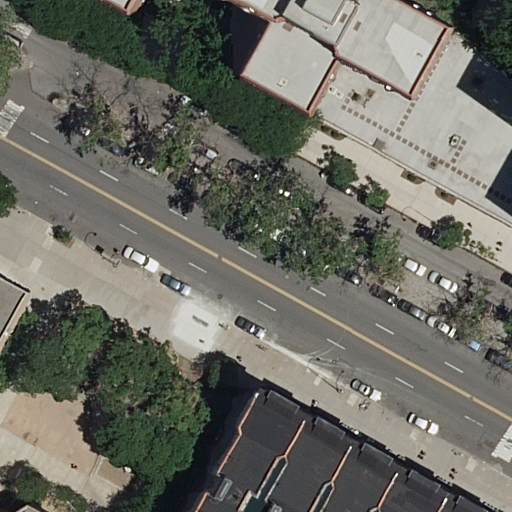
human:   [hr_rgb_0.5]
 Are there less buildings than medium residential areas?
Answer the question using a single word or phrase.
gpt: no

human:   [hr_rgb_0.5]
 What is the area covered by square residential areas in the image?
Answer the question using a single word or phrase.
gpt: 0m2

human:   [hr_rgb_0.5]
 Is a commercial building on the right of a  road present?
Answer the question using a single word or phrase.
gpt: no

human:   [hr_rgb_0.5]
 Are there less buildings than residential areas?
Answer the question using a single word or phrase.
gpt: no

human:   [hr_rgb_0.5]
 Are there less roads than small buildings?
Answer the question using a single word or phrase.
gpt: no

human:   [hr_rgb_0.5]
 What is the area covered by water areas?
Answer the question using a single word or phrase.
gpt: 0m2

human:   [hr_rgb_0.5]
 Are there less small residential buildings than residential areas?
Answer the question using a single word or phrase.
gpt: yes

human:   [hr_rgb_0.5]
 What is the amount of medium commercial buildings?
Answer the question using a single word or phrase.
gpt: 0

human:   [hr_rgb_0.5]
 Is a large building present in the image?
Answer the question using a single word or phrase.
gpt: yes

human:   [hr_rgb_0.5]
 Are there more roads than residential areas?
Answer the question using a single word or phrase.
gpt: yes

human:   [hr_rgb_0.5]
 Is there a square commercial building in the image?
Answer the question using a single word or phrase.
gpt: no

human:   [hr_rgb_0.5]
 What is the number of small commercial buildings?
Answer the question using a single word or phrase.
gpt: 0

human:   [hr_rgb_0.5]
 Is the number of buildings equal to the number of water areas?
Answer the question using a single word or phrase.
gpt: no

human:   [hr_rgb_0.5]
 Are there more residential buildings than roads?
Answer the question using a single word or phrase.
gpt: yes

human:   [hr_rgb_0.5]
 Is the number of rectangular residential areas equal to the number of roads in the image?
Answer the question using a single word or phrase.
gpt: no

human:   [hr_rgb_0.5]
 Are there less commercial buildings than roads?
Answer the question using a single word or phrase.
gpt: yes

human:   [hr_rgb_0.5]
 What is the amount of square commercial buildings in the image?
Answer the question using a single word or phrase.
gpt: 0

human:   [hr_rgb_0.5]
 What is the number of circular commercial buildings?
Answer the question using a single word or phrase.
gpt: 0

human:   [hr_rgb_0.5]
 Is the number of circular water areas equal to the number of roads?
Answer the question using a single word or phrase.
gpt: no

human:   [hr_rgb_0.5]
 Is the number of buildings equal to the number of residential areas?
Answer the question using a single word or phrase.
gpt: no

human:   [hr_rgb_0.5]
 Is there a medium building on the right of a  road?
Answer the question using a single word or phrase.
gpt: yes

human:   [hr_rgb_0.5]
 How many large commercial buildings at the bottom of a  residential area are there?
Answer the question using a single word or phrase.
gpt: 0

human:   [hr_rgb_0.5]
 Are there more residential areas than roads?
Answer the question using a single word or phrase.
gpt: no

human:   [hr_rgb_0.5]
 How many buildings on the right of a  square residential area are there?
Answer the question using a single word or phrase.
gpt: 0

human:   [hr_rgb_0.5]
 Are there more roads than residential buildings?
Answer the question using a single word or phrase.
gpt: no

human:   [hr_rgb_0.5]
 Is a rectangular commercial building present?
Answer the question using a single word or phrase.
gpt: no

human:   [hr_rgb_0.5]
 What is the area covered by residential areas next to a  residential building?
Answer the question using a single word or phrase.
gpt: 8117m2

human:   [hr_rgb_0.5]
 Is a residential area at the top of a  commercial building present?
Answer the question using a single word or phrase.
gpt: no

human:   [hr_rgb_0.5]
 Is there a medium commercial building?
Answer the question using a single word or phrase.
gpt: no

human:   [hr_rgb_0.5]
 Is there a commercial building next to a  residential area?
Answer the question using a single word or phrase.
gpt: no

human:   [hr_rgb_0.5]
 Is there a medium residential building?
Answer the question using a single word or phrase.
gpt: yes

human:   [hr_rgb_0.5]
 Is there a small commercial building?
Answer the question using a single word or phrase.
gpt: no

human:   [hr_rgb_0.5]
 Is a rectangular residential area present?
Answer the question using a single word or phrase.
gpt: yes

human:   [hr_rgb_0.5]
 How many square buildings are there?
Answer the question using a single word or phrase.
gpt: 0

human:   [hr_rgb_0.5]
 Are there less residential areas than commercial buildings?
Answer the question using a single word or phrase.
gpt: no

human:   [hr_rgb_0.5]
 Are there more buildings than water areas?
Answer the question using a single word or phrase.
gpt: yes